Field crop: tomato
Growth stage: 2
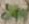
Species: solanum